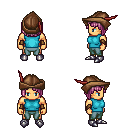
a pixel art fantasy rpg character, male body template, human, tanned skin, teal sleeveless shirt, teal pants, pink pageboy hairstyle, leather cap, cloth bracers, metal boots, four views (front, back, left, right), 2x2 character sprite sheet, small pixel art, hard edges, no anti-aliasing